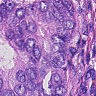
Metastatic tissue present: yes